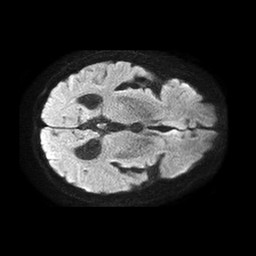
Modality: TRACE
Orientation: axial
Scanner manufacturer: philips
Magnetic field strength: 1.5 T
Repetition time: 4.6 s
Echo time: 0.08517 s